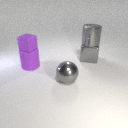
large gray metal cube below large gray metal cylinder